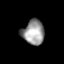
Tissue: prostate
Cell type: Myeloid cells
Senescence score: 0.3427
Nuclear area (px): 528
Mean DAPI intensity: 152.091